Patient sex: M
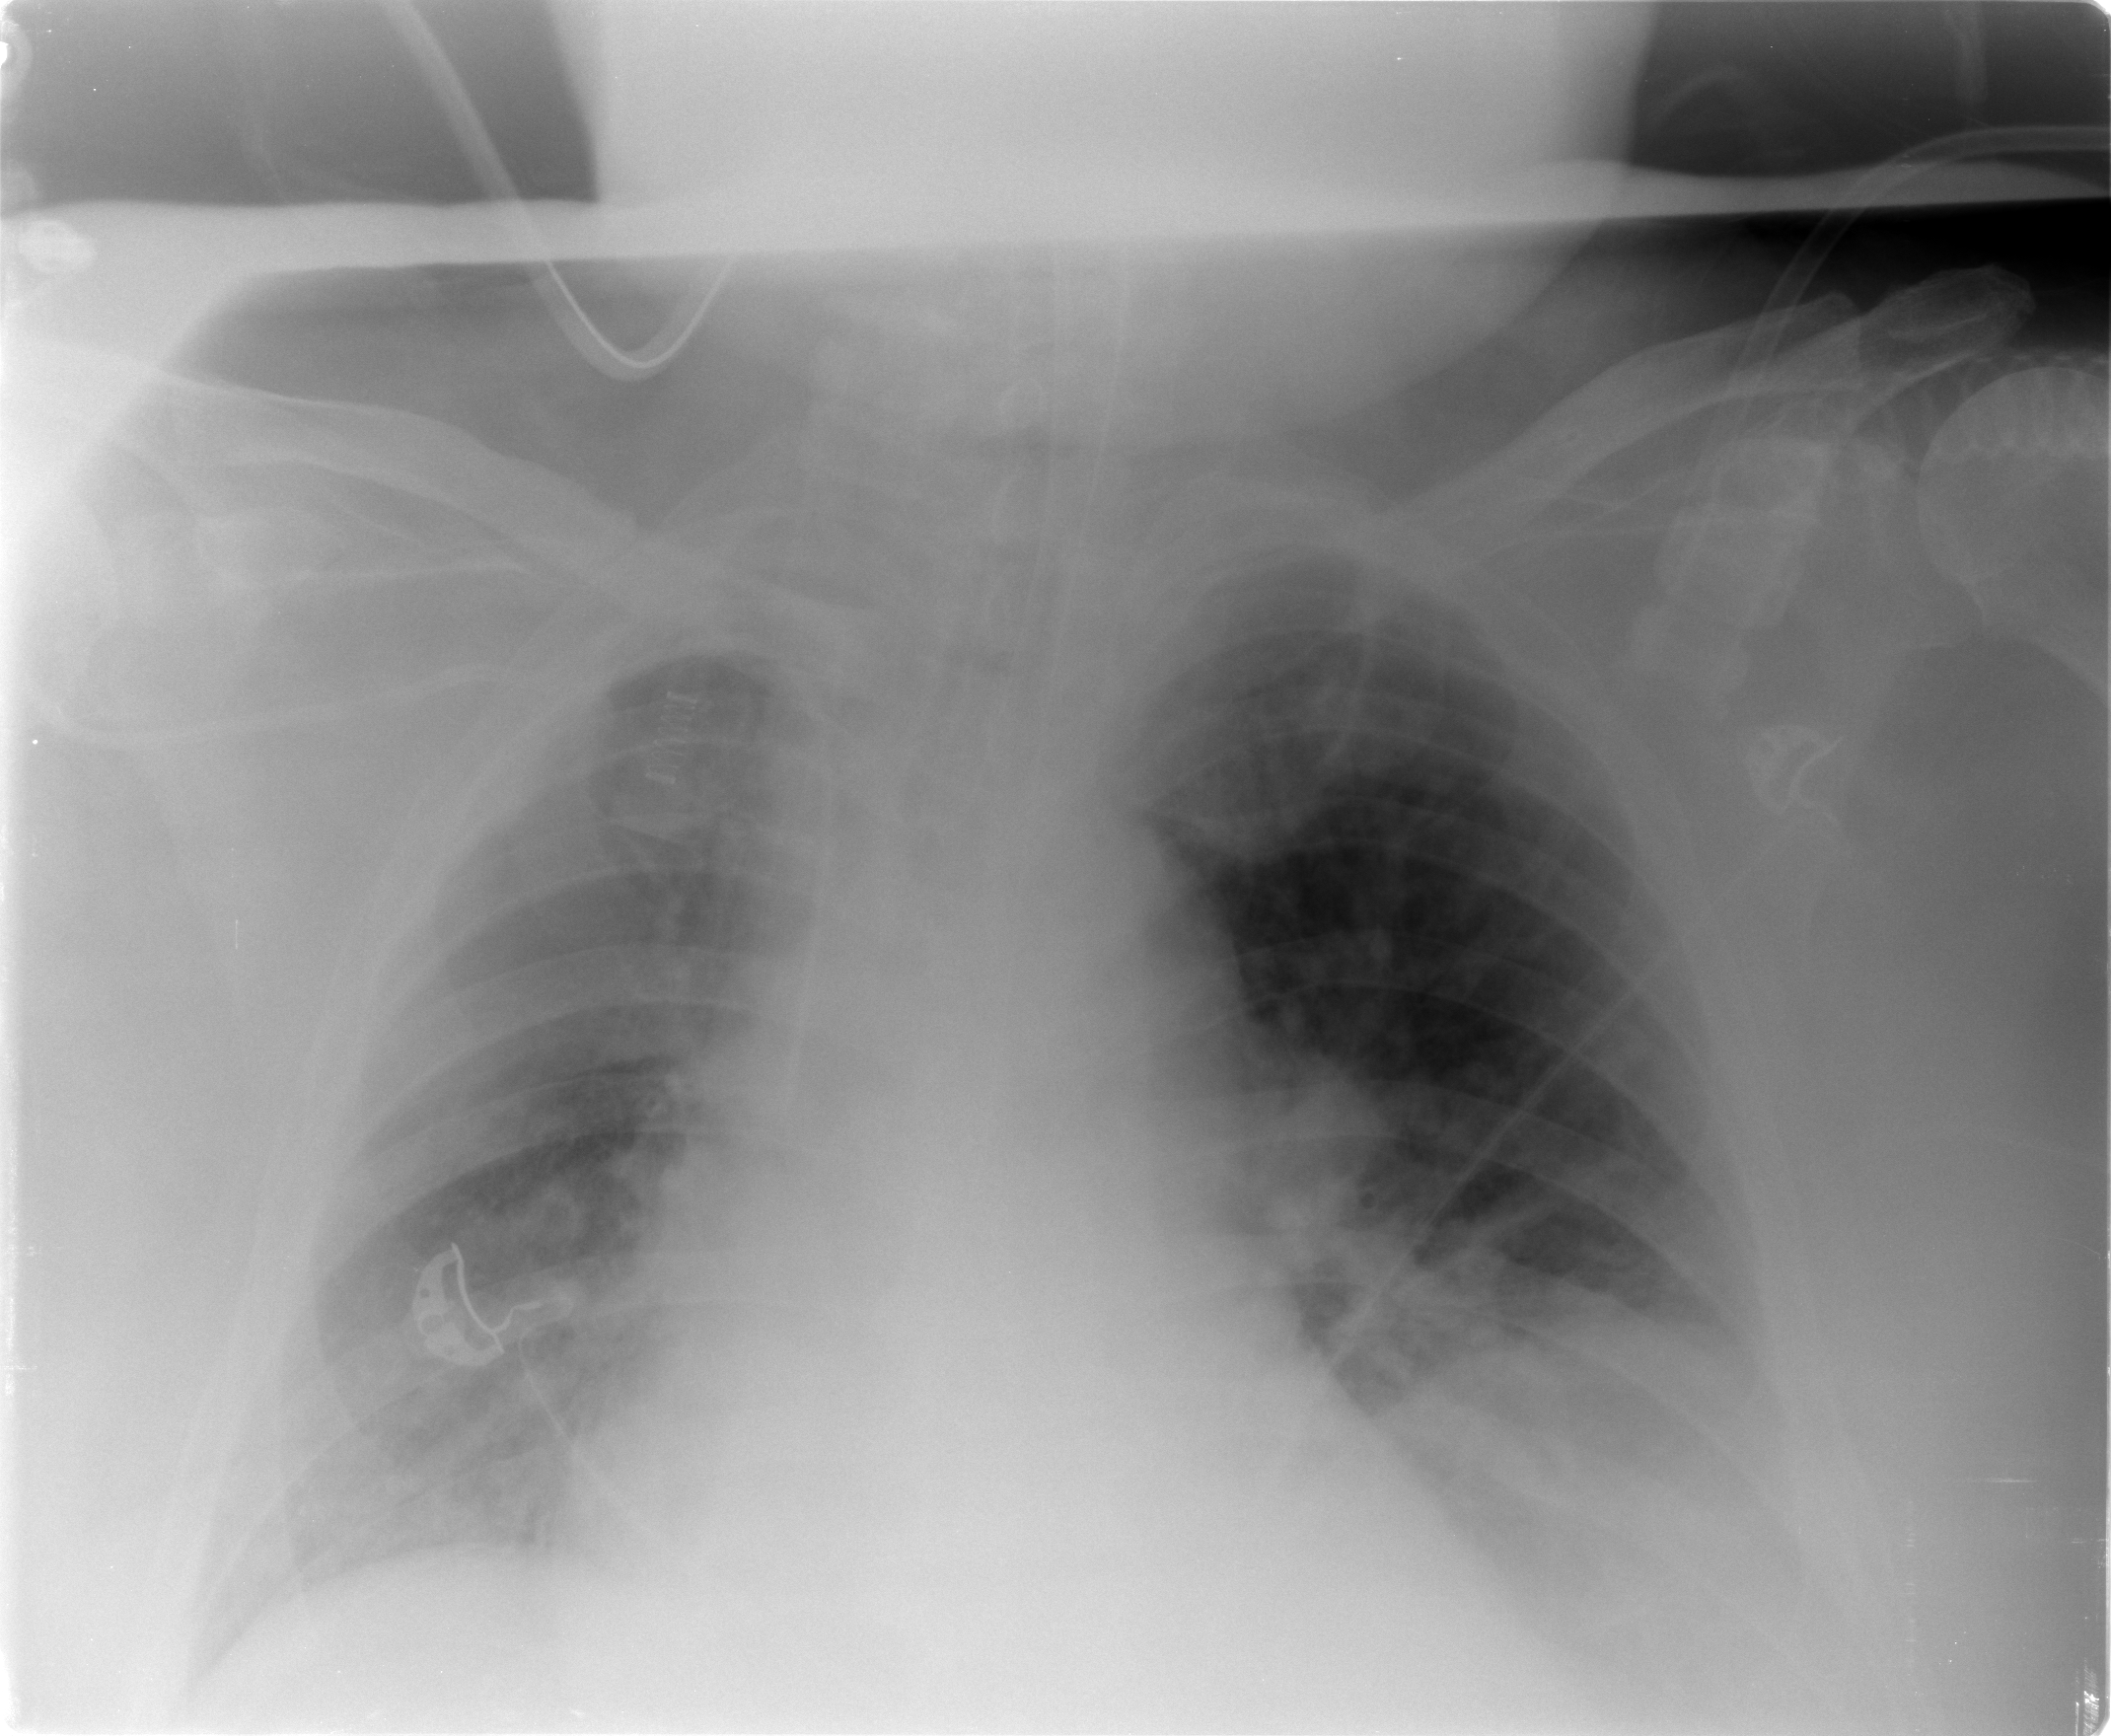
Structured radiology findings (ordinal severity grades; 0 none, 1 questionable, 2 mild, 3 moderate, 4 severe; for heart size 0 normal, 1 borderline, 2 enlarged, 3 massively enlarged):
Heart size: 1
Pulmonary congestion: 3
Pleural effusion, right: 1
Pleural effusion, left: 2
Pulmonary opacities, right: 0
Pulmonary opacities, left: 0
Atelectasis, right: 2
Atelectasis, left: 2